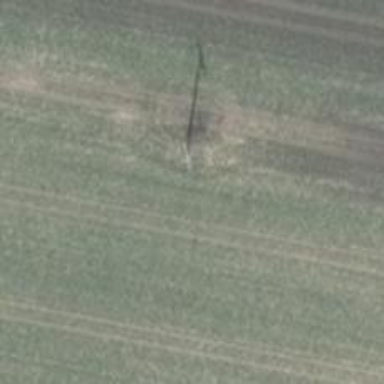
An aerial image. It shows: Straight power pole with straightforward line management.